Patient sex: F
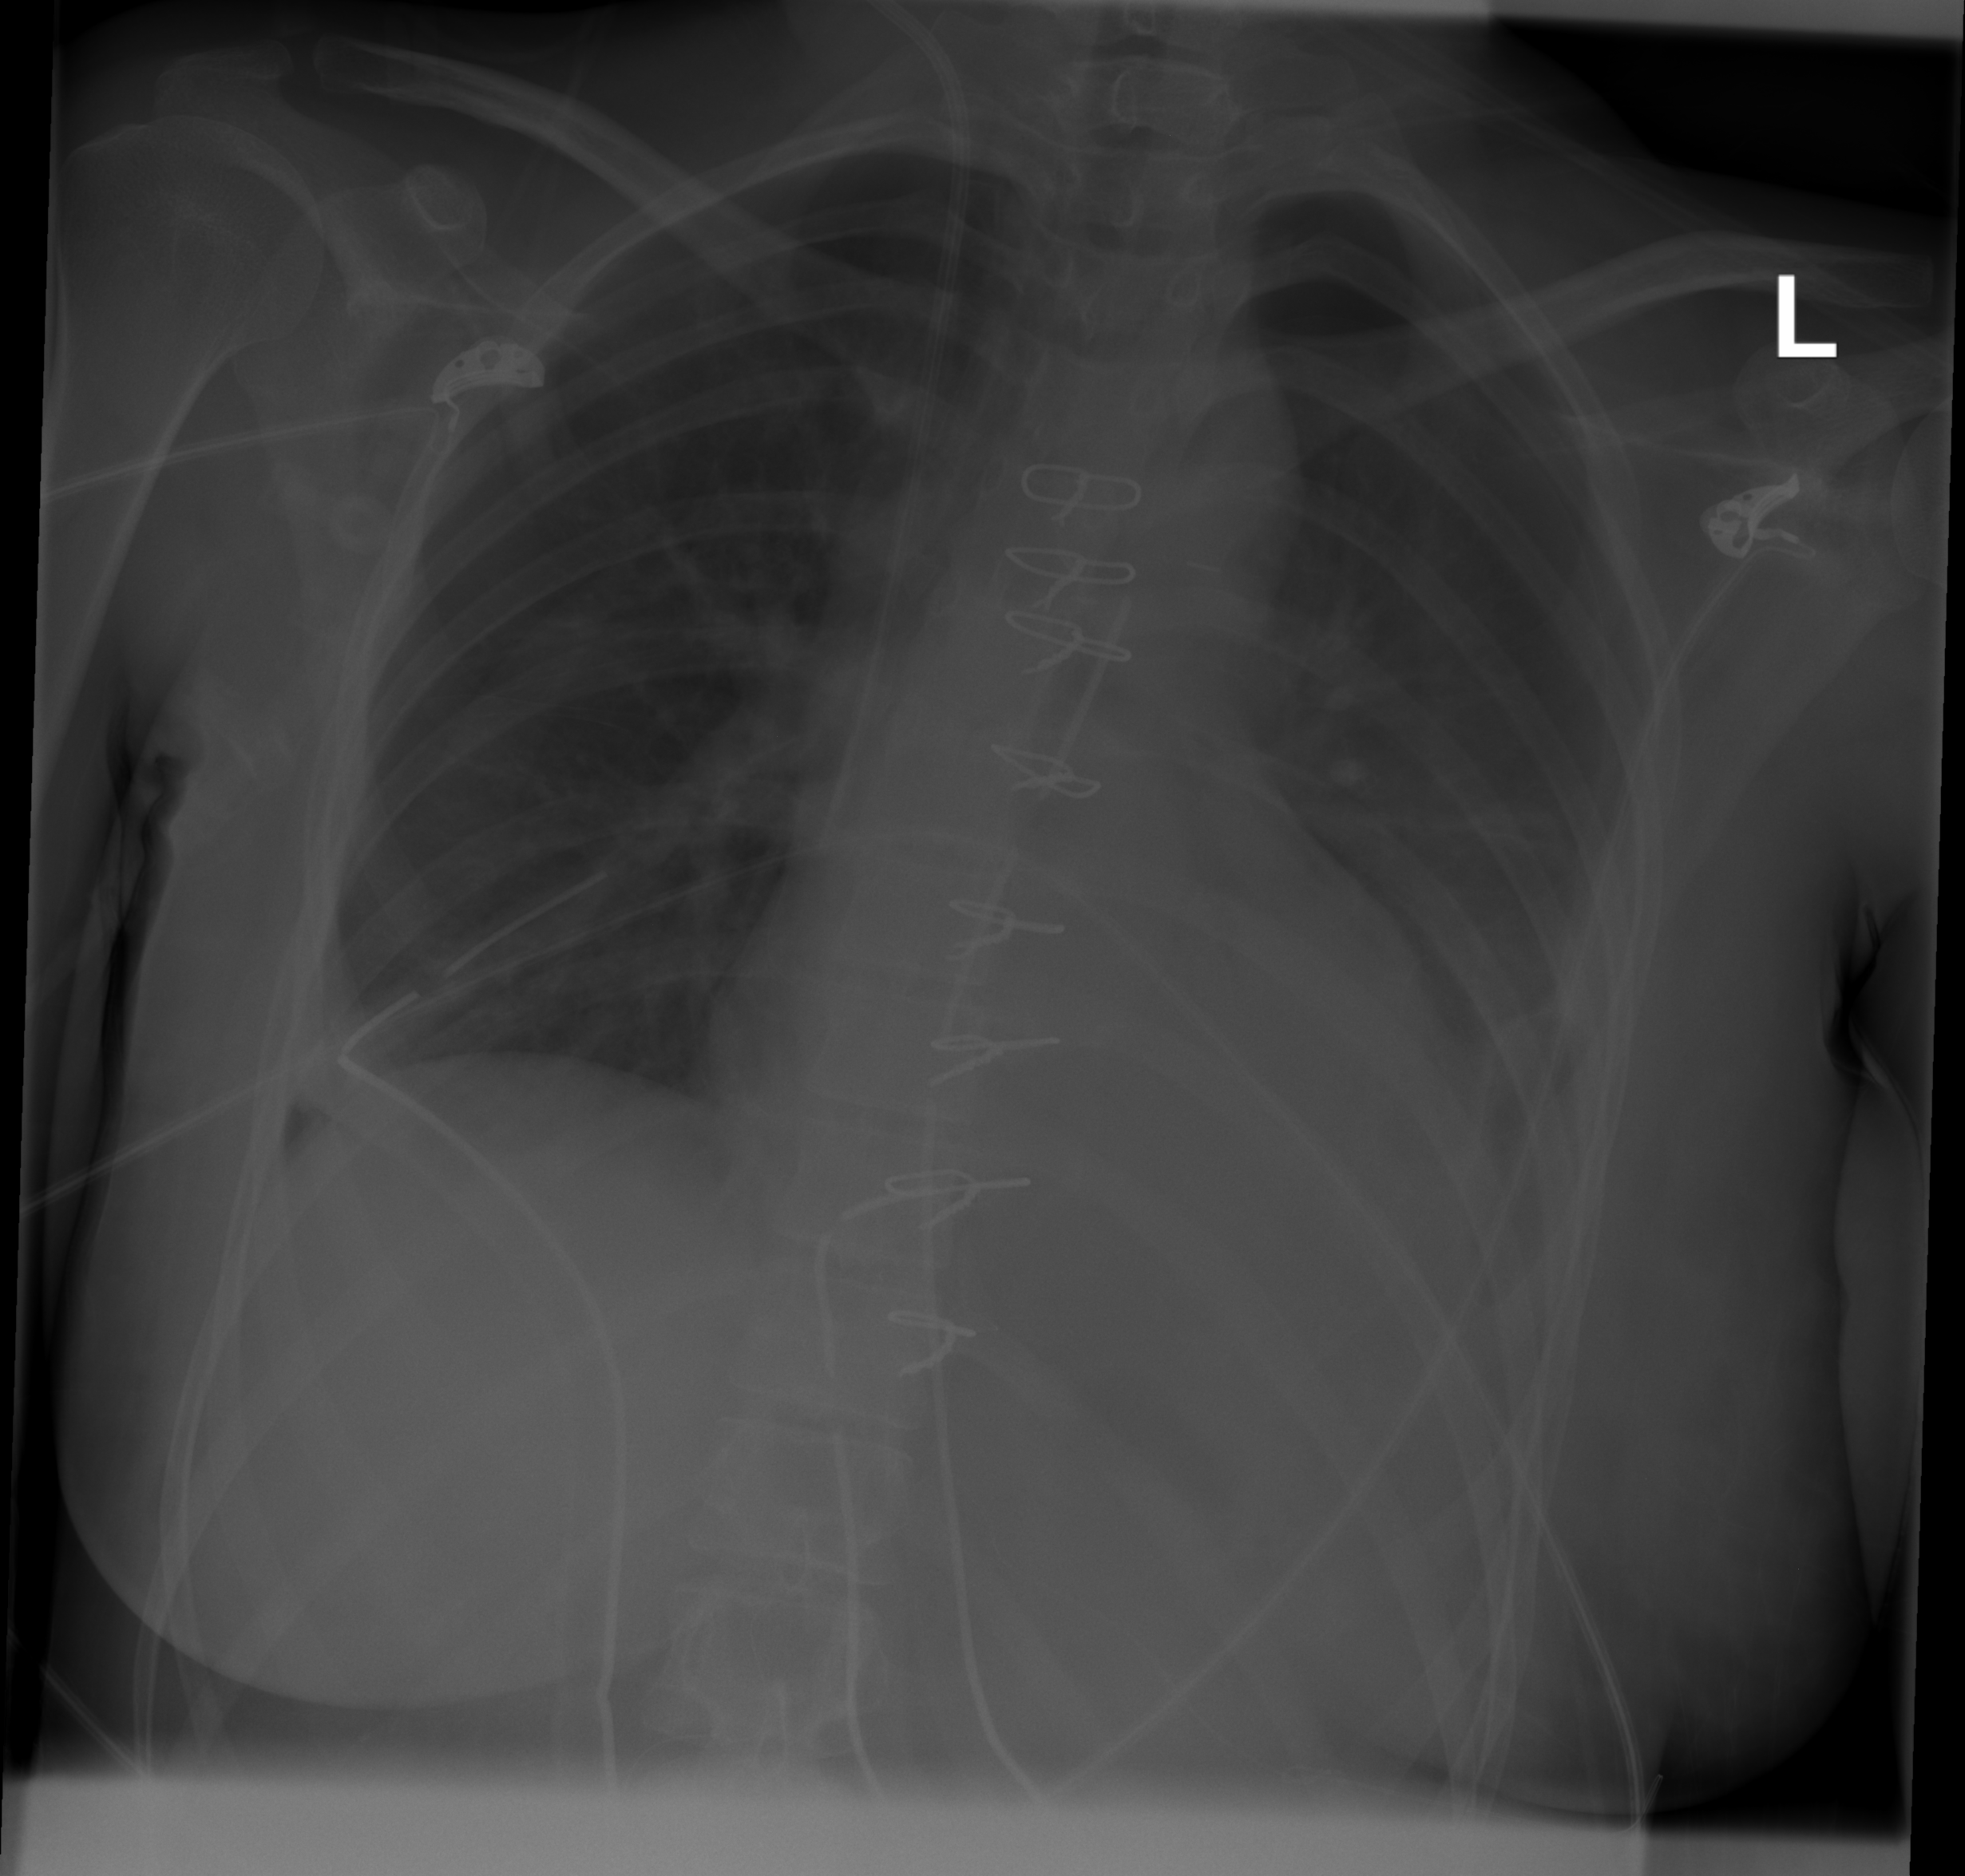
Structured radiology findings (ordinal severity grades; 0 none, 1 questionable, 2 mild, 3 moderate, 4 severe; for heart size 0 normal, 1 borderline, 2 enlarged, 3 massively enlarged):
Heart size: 1
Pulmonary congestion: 0
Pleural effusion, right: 0
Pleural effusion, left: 1
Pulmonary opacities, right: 0
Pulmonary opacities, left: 0
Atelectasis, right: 0
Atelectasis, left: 2